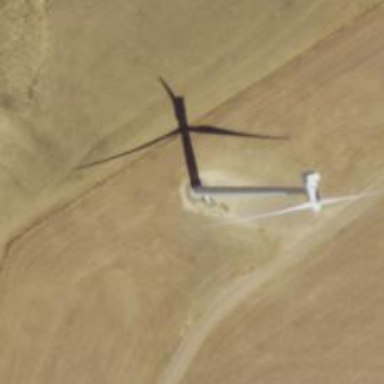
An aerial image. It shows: Wind generator with horizontal axis. The generator is wind turbine.